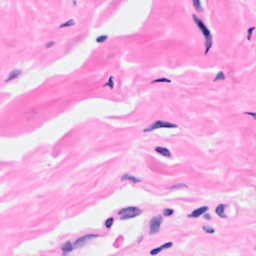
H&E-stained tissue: Breast